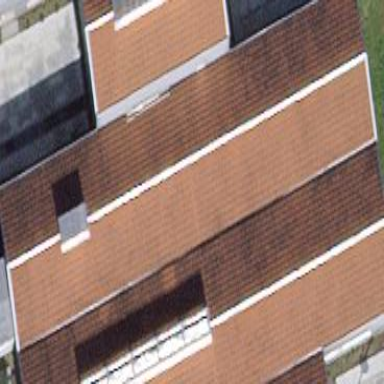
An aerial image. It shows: Building with gabled roof.